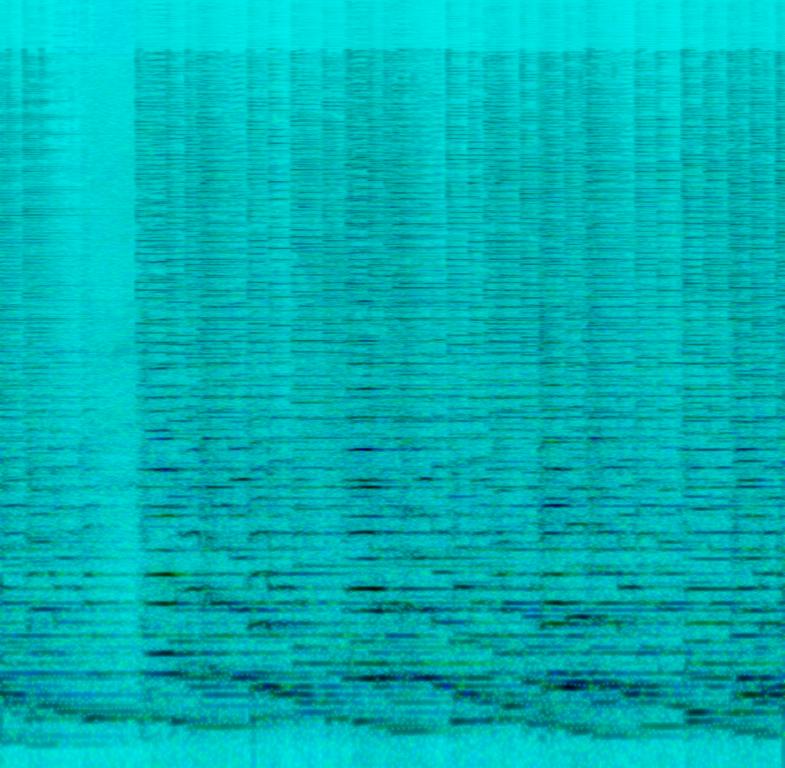
This is a classical music piece played on the viola da gamba and the harpsichord. The performance is live, and the song has a refreshing, light and fun "Spring" feel to it.